Question: Is there any way to change the Trackimage for a Range in UISlider, independent from the Position of the Thumb?
It should look like this:

I already have the Slider without the yellow Range. How can i achieve the yellow Range?
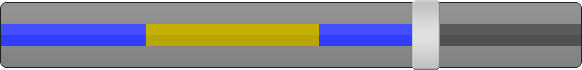
Answer: you can do this using 'UIImageResizingModeTile'. Example code:
'''
static UIImage *blueYellowStripesImage() {
UIGraphicsBeginImageContextWithOptions(CGSizeMake(100, 9), YES, 0); {
[[UIColor blueColor] setFill];
UIRectFill(CGRectMake(0, 0, 50, 9));
[[UIColor yellowColor] setFill];
UIRectFill(CGRectMake(50, 0, 50, 9));
[[UIColor colorWithWhite:0 alpha:0.4] setFill];
UIRectFillUsingBlendMode(CGRectMake(0, 5, 100, 4), kCGBlendModeNormal);
}
UIImage *image = UIGraphicsGetImageFromCurrentImageContext();
UIGraphicsEndImageContext();
image = [image resizableImageWithCapInsets:UIEdgeInsetsZero resizingMode:UIImageResizingModeTile];
return image;
}
- (void)viewDidLoad
{
[super viewDidLoad];
UIImage *image = blueYellowStripesImage();
[self.slider setMinimumTrackImage:image forState:UIControlStateNormal];
[self.slider setMaximumTrackImage:image forState:UIControlStateNormal];
}
'''
Result: